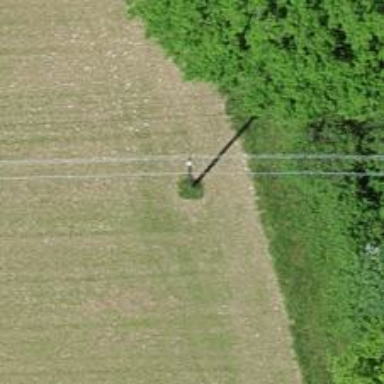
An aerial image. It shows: Utility pole as the man-made structure.